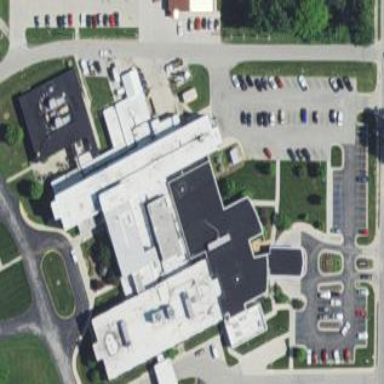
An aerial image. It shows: Hospital building.